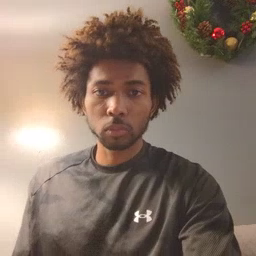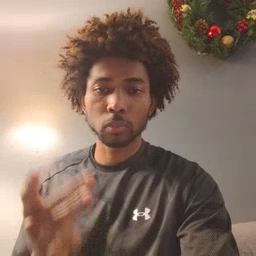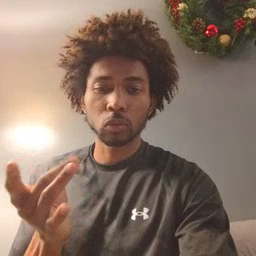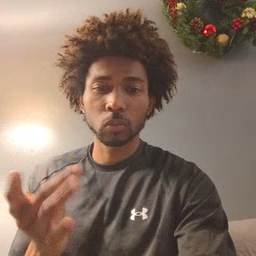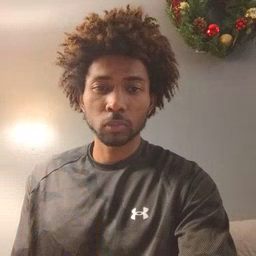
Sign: sticky